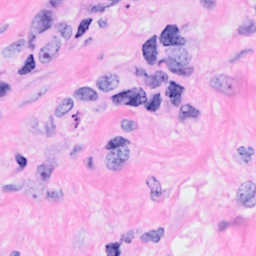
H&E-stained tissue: Breast